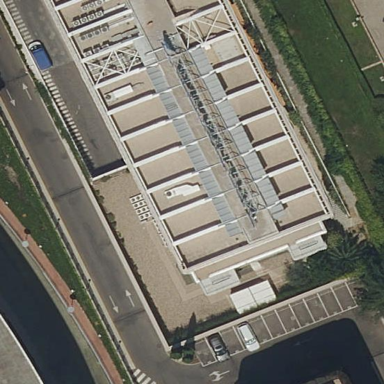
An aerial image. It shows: Building.